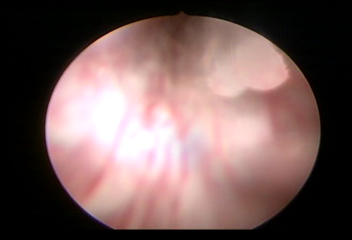
Modality: WLC
Class: Normal mucosa
Bladder cancer association: No